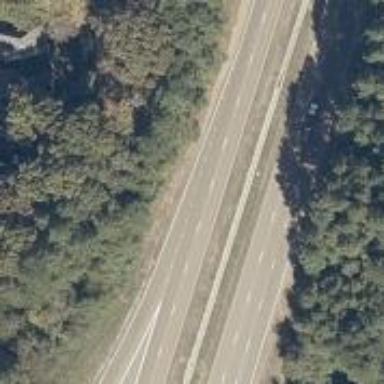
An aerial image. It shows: Motorway junction.